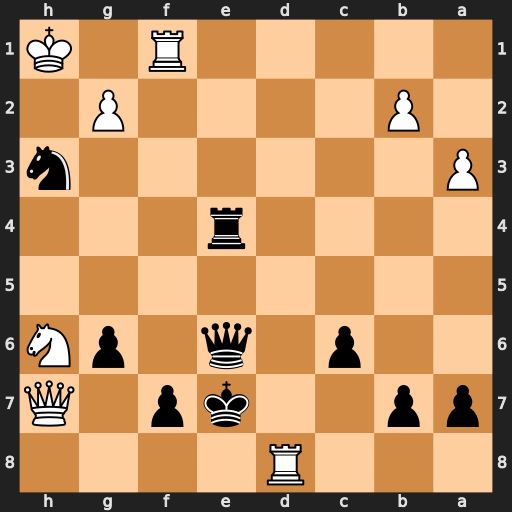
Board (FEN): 3R4/pp2kp1Q/2p1q1pN/8/4r3/P6n/1P4P1/5R1K
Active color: b
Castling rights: -
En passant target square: -
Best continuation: Ng5 Re8+ Kxe8 Qh8+ Ke7